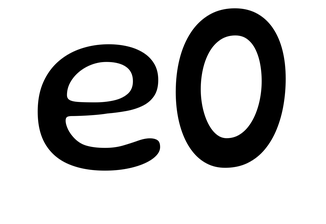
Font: Gluten_Regular